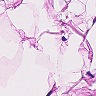
Metastatic tissue present: no